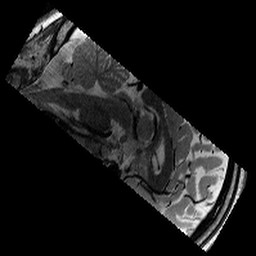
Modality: T2w
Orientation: sagittal
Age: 13
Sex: male
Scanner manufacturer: siemens
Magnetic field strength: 3 T
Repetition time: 9.23 s
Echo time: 0.067 s